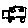
Label: car